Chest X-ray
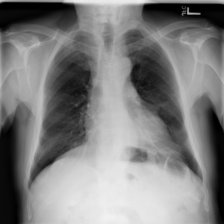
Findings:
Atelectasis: negative
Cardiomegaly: negative
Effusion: negative
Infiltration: negative
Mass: negative
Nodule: negative
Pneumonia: negative
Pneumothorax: negative
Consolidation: negative
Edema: negative
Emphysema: negative
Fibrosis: negative
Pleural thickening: positive
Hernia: negative